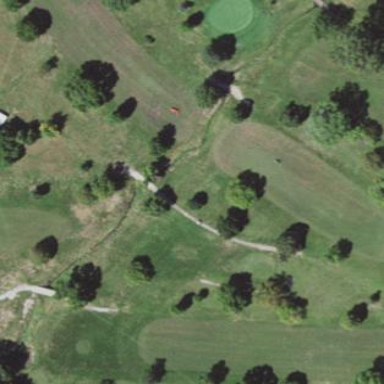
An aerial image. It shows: Picturesque scene of golf course with lateral water hazard.